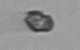
Label: Heterocapsa_rotundata